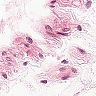
Metastatic tissue present: no